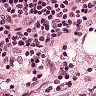
Metastatic tissue present: no